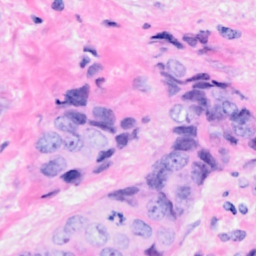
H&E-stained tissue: Breast